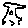
Label: tree